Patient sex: M
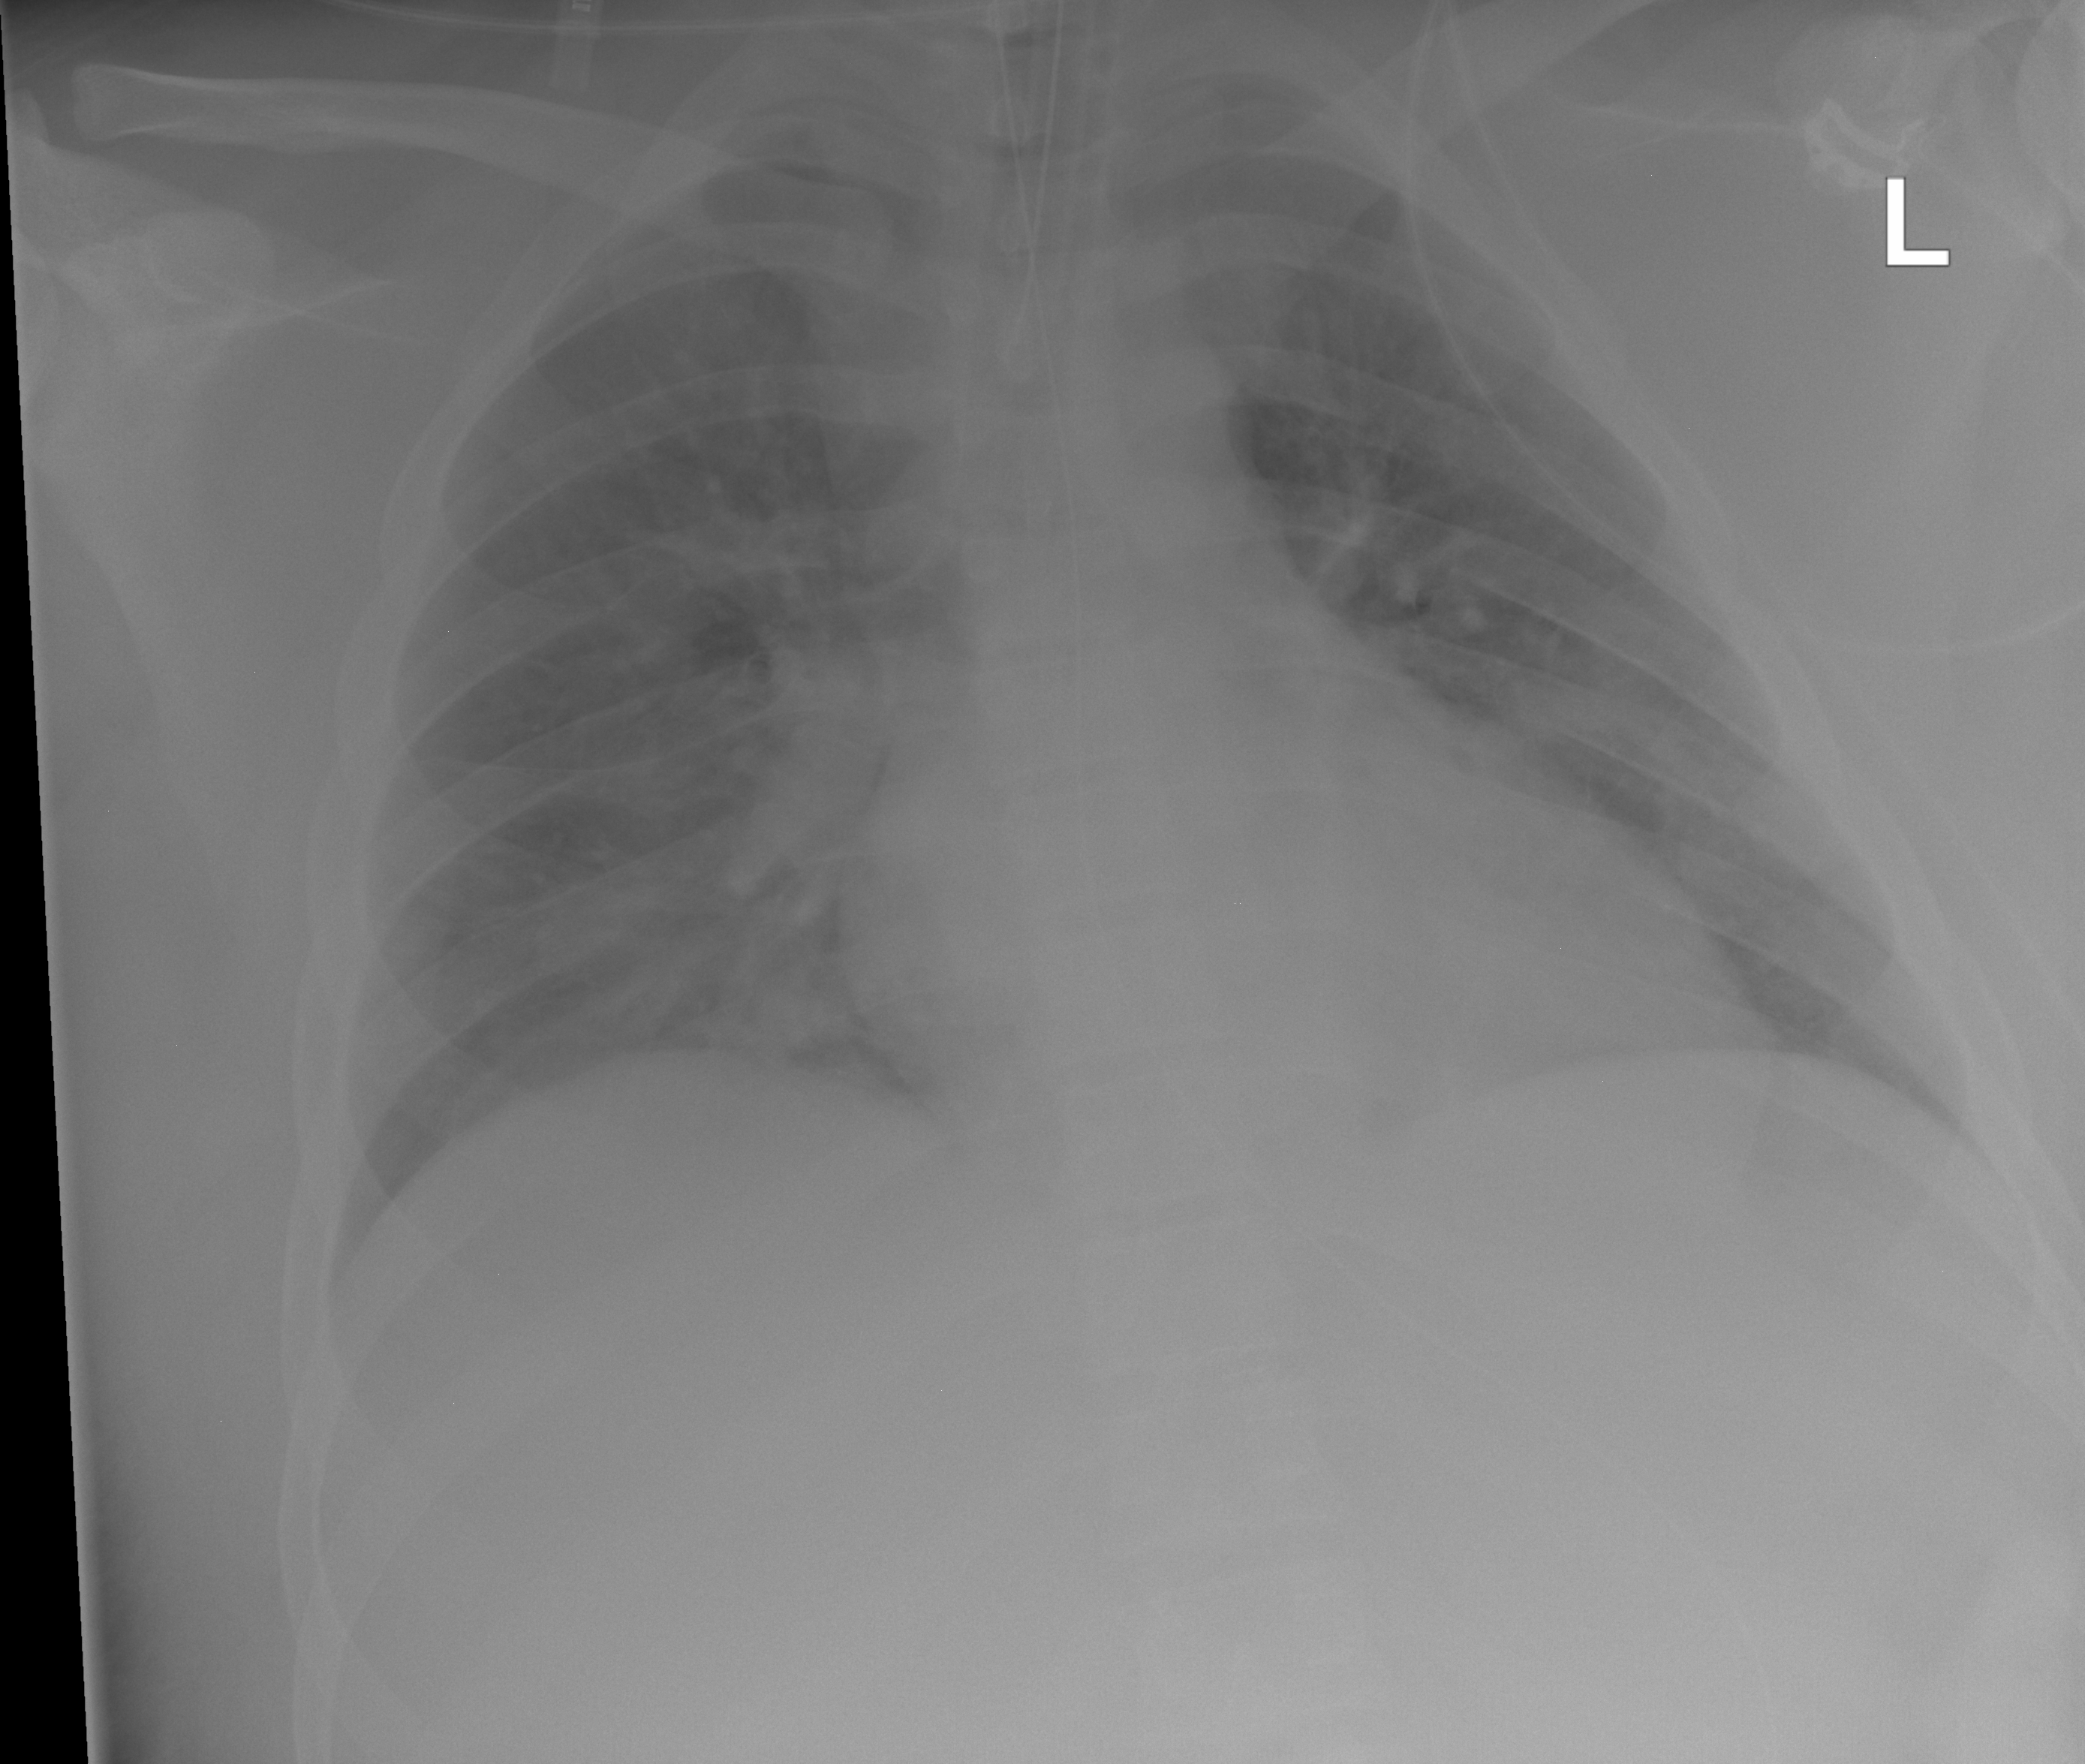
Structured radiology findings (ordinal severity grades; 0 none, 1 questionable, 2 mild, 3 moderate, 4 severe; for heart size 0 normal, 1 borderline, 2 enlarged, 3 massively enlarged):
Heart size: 0
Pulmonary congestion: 2
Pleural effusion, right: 0
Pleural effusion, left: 0
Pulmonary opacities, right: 0
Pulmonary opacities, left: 0
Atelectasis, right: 0
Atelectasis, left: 0